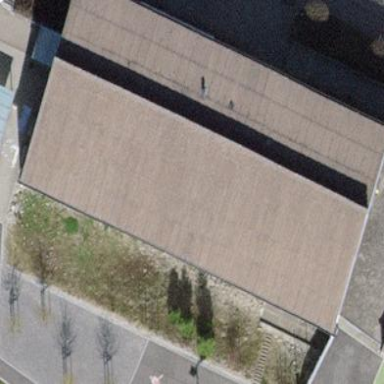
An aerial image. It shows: Building.